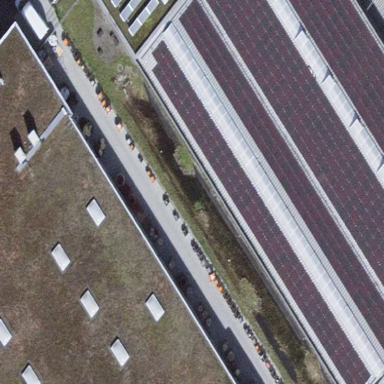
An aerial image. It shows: Solar power generator.